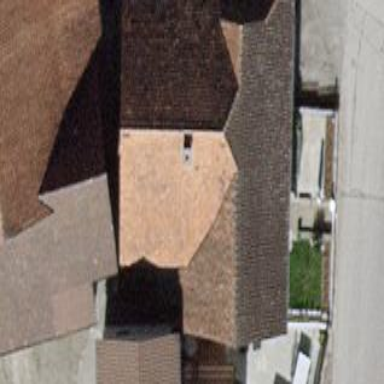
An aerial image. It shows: Gabled roof house.